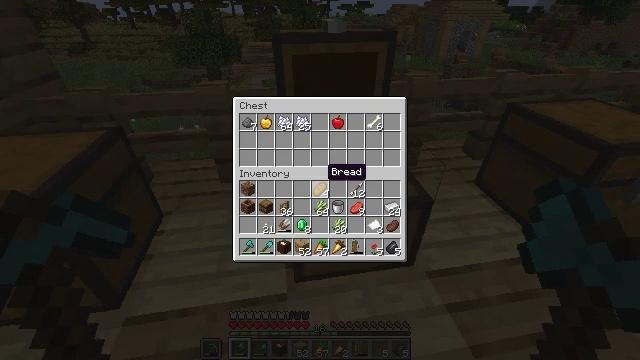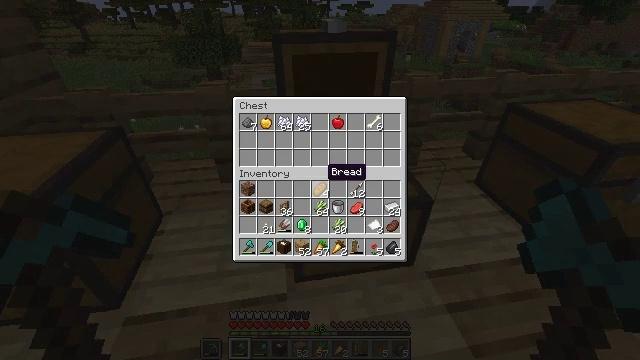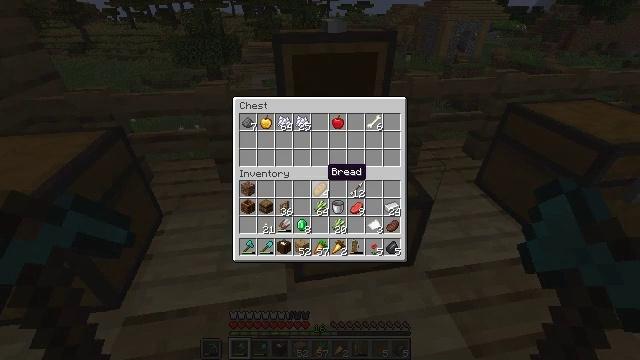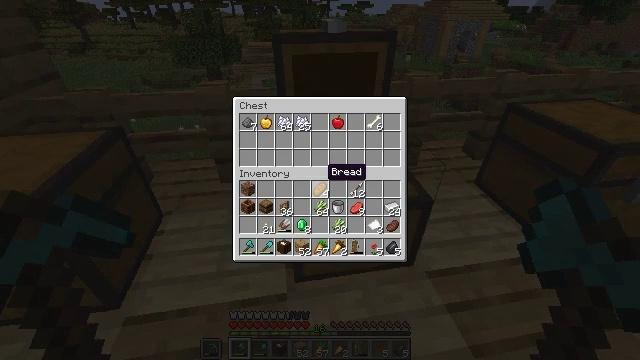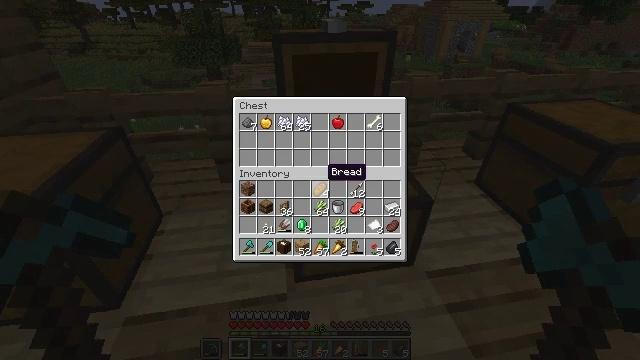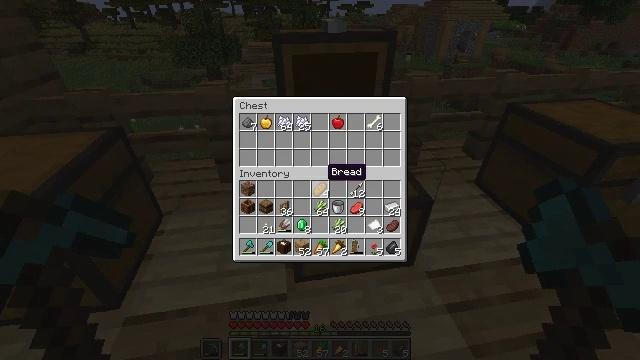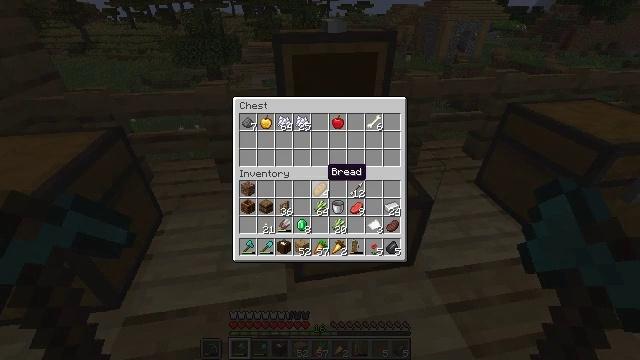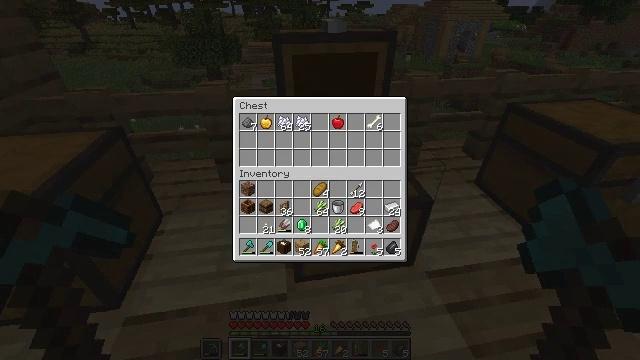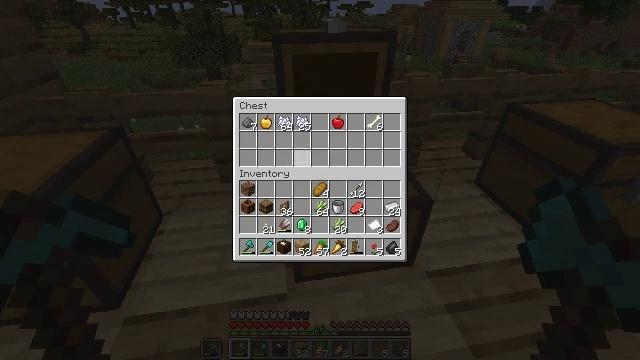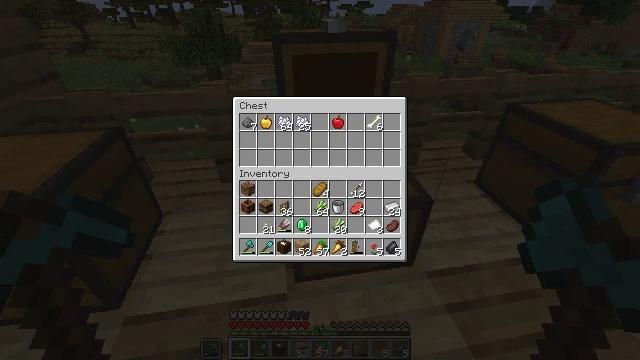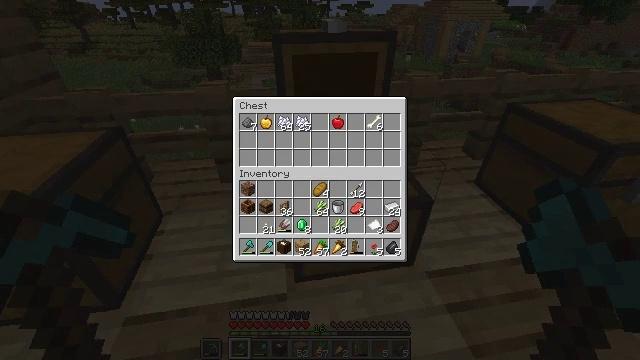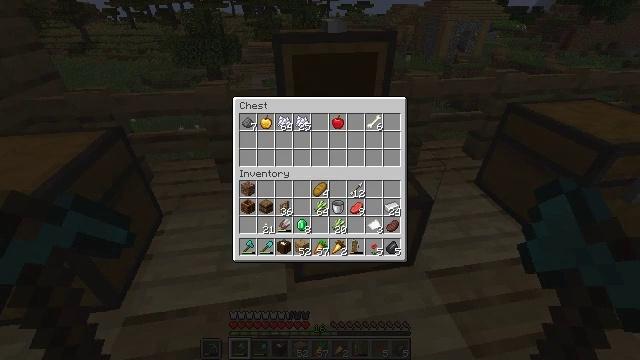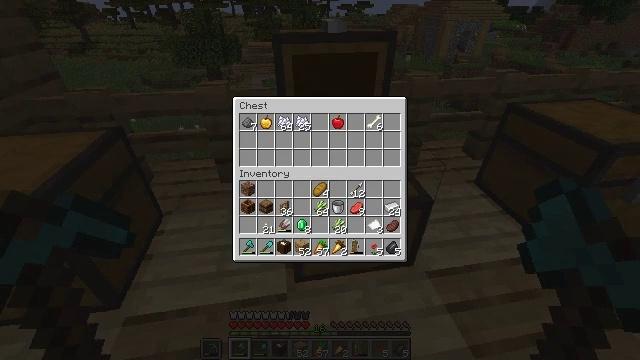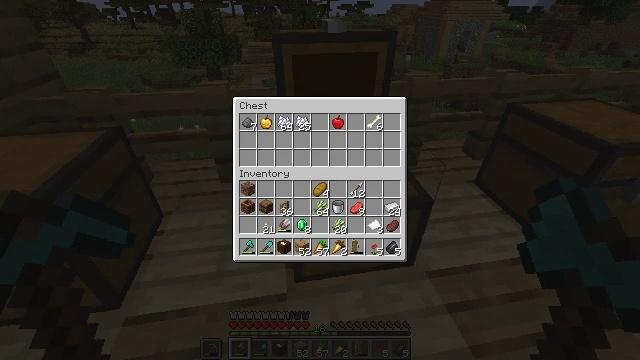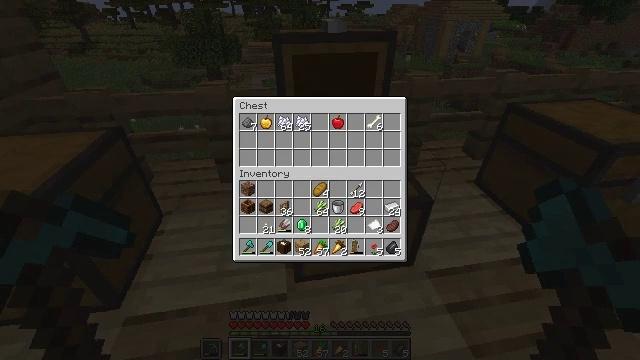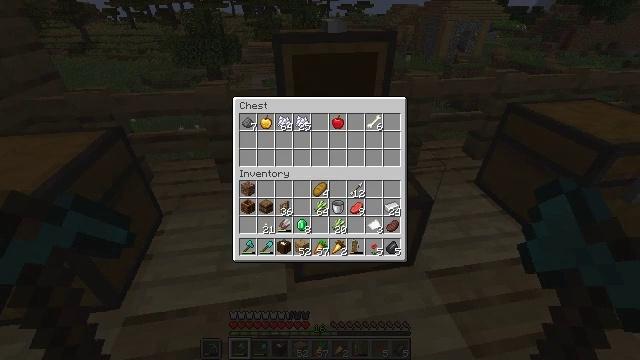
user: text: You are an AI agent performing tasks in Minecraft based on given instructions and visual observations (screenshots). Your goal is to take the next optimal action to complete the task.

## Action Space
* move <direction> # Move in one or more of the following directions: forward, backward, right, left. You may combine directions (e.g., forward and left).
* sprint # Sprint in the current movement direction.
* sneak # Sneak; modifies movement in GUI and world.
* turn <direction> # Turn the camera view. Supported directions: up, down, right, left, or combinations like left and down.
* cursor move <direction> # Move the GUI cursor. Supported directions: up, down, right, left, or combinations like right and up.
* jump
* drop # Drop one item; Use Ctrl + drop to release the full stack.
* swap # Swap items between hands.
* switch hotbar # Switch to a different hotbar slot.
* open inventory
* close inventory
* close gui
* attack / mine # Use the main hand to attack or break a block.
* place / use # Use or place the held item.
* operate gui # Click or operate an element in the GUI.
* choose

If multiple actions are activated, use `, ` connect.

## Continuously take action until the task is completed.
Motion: motion action
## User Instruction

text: Craft a fletching table.
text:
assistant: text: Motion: no_op
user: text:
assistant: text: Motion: no_op
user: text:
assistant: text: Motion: no_op
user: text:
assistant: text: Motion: no_op
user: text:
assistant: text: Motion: no_op
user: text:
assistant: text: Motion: no_op
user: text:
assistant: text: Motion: cursor move left
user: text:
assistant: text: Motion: cursor move left and up
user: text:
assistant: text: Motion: cursor move left and up
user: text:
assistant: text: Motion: cursor move left and up
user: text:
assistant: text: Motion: no_op
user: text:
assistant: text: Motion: cursor move up
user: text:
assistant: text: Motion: no_op
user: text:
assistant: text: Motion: no_op
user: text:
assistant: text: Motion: no_op
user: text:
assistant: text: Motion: no_op
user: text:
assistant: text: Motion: no_op
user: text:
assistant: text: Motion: no_op
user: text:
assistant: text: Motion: no_op
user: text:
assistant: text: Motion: no_op
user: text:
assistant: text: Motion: no_op
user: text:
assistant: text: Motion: no_op
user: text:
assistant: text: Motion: no_op
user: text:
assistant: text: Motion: no_op
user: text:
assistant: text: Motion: no_op
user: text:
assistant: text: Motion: no_op
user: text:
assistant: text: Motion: no_op
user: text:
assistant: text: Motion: no_op
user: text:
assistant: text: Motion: no_op
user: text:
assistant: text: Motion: no_op